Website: bh-photo
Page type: address-validator
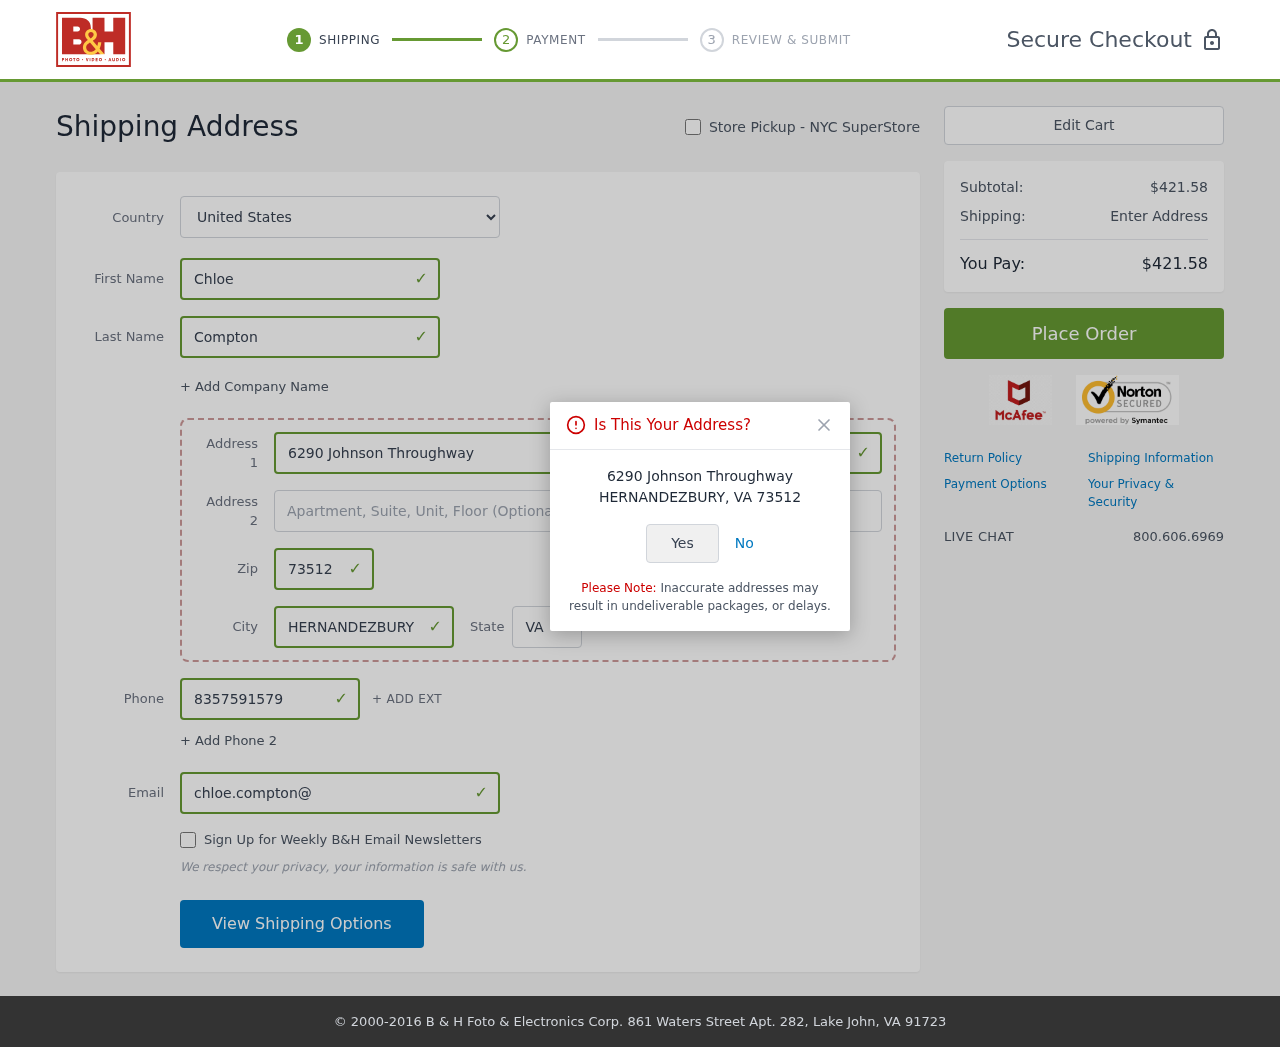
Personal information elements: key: PII_CITY
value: Hernandezbury
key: PII_COUNTRY
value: United States
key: PII_EMAIL
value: chloe.compton@yahoo.com
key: PII_FIRSTNAME
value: Chloe
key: PII_LASTNAME
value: Compton
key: PII_PHONE
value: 8357591579
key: PII_POSTCODE
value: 73512
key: PII_STATE_ABBR
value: VA
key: PII_STREET
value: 6290 Johnson Throughway
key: PII_CITY_CONFIRM
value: HERNANDEZBURY
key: PII_POSTCODE_FULL
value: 73512
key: PII_POSTCODE_NUMERIC
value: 73512
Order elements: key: ORDER_SUBTOTAL
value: $421.58
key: ORDER_TOTAL
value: $421.58